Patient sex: M
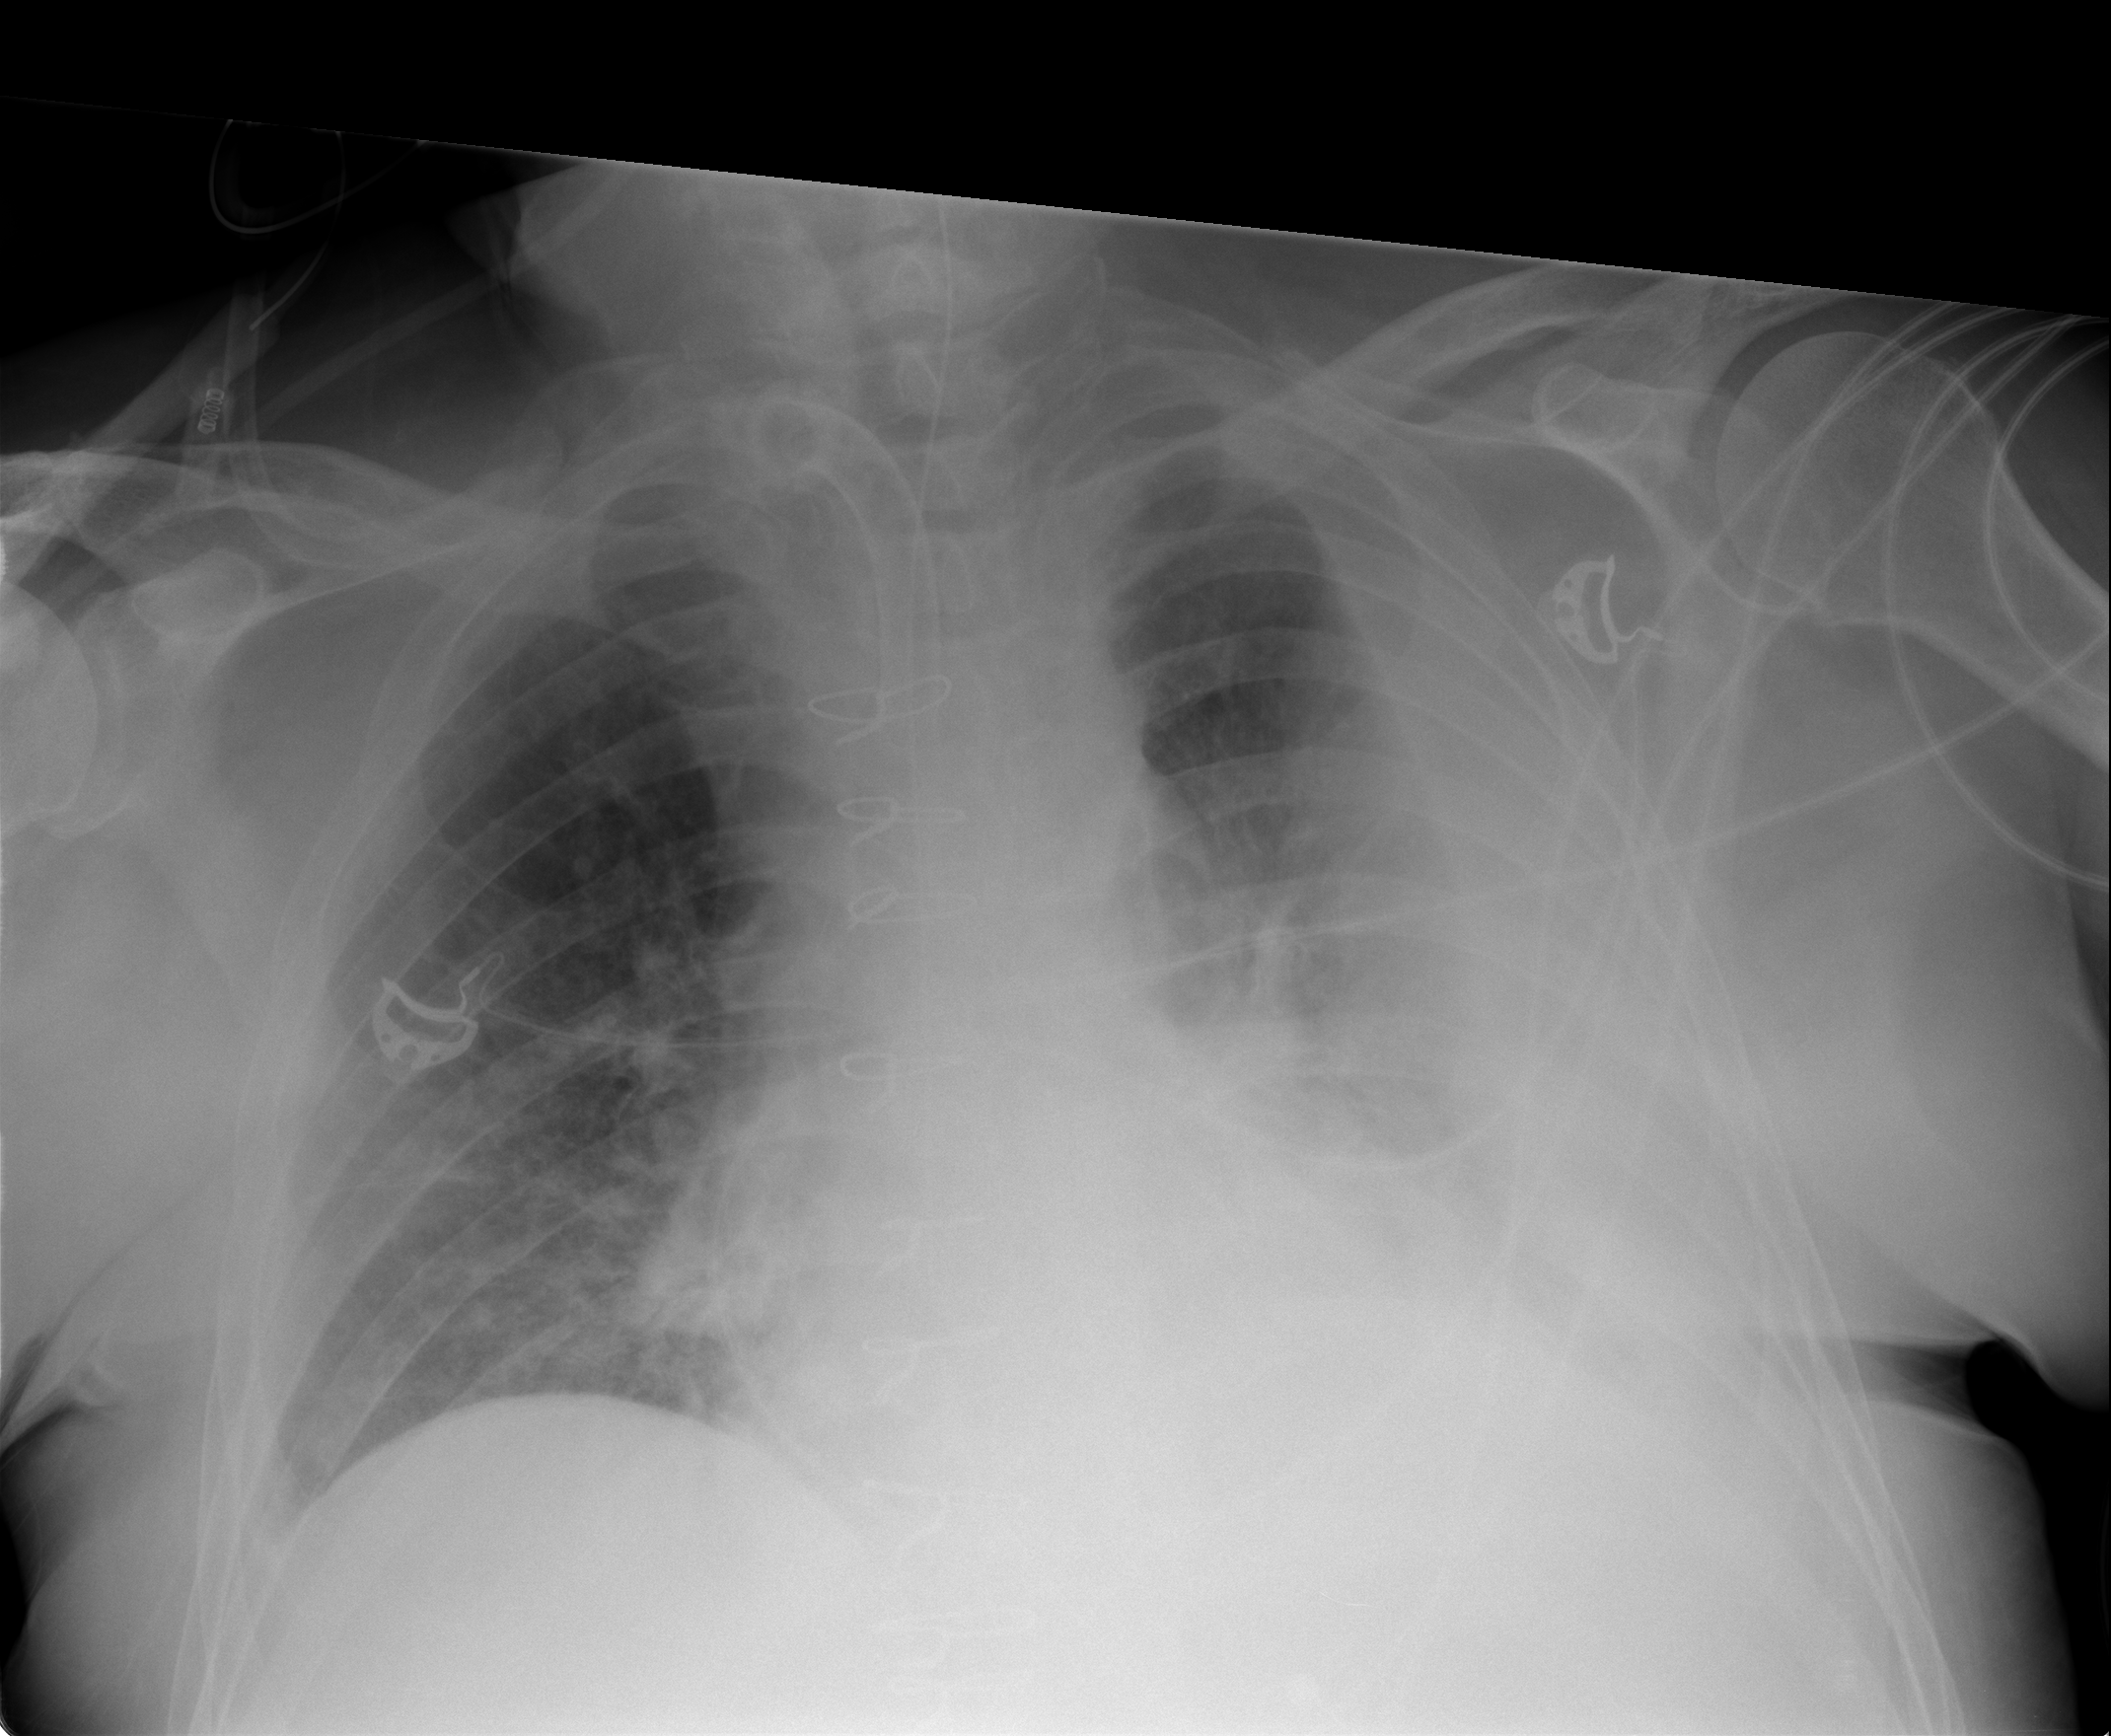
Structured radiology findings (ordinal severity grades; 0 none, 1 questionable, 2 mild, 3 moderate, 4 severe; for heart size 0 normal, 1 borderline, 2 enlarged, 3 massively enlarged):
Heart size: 2
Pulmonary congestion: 2
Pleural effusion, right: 0
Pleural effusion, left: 3
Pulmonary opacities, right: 2
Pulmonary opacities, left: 0
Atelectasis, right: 0
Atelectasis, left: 3